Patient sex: F
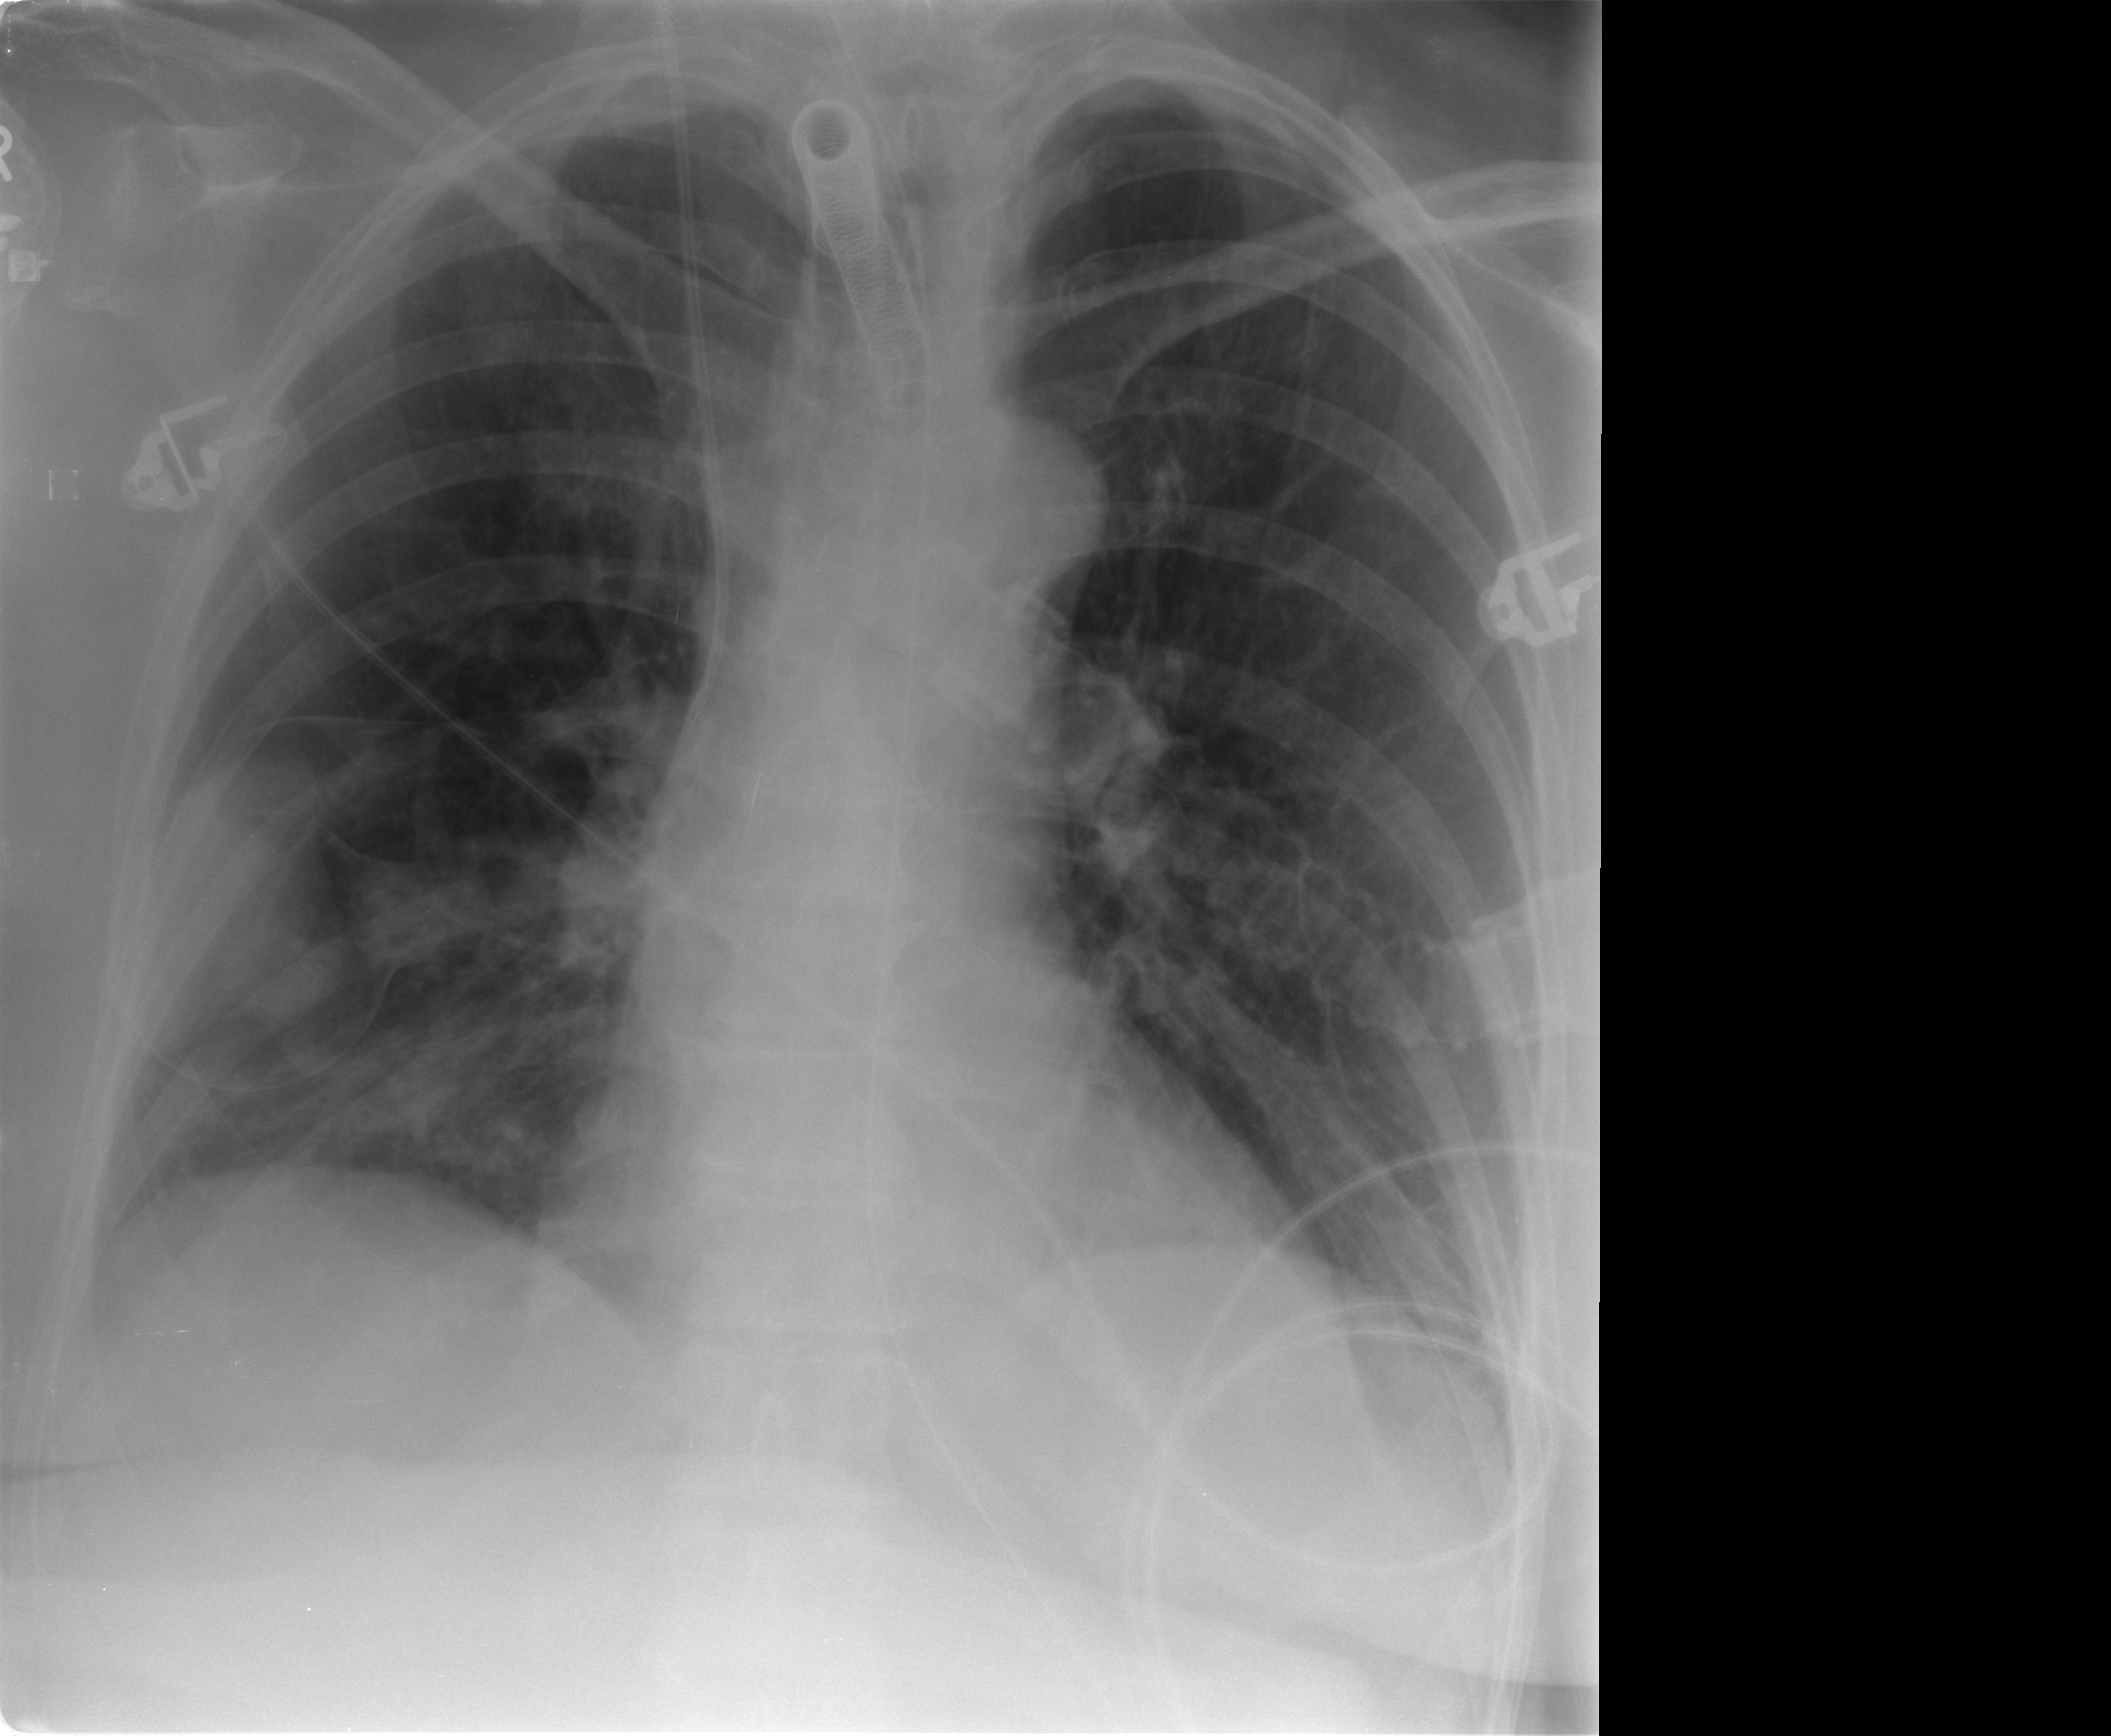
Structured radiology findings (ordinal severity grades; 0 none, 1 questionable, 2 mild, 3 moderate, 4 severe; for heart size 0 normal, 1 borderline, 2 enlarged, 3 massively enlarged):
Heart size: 0
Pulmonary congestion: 0
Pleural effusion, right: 1
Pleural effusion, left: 1
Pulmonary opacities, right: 1
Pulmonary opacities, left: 0
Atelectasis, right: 2
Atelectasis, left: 2